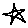
Label: star